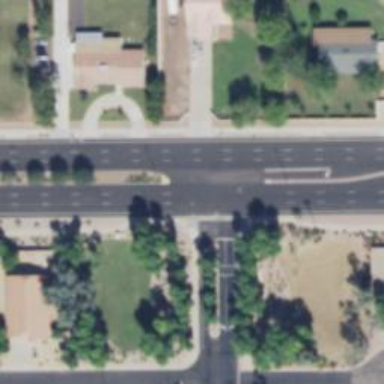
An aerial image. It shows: Secondary road with asphalt surface.